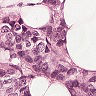
Metastatic tissue present: yes